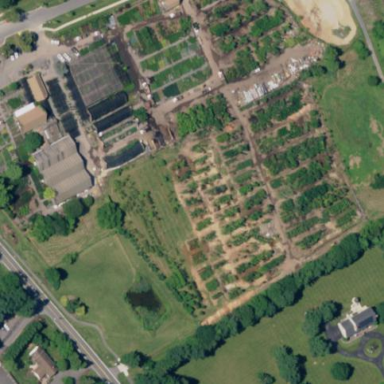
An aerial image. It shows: Greenhouse used for horticulture.